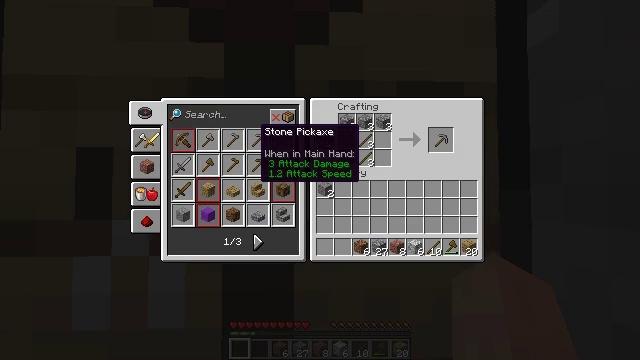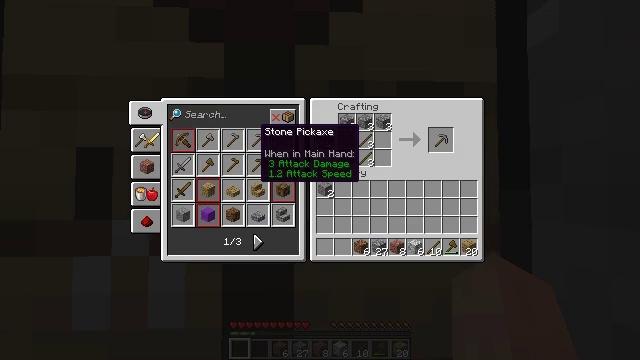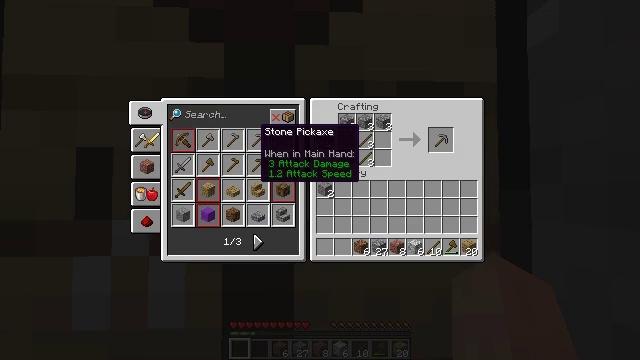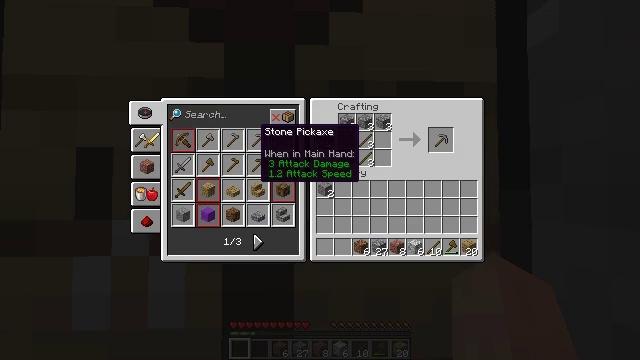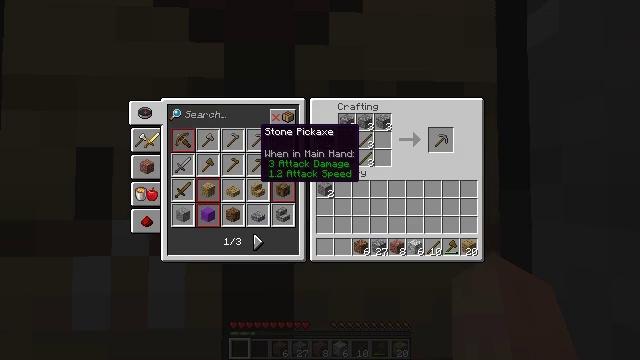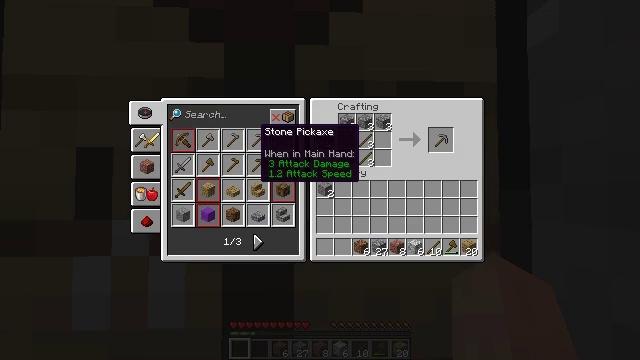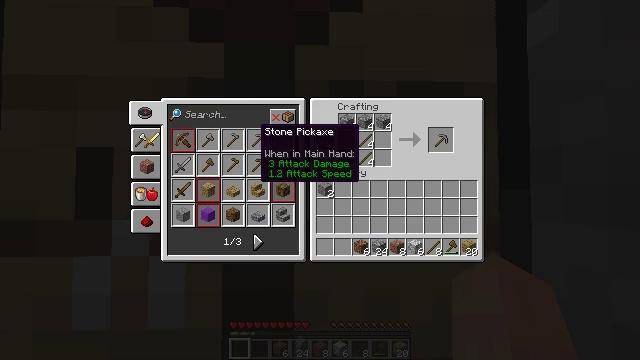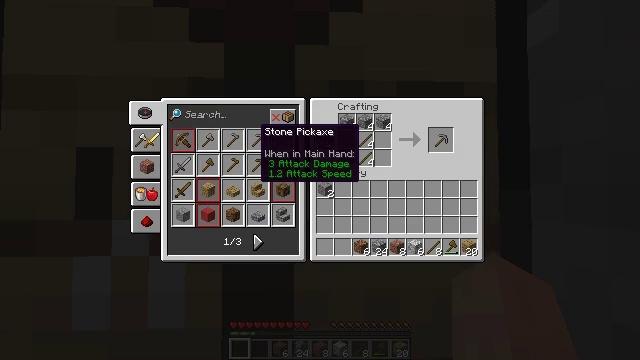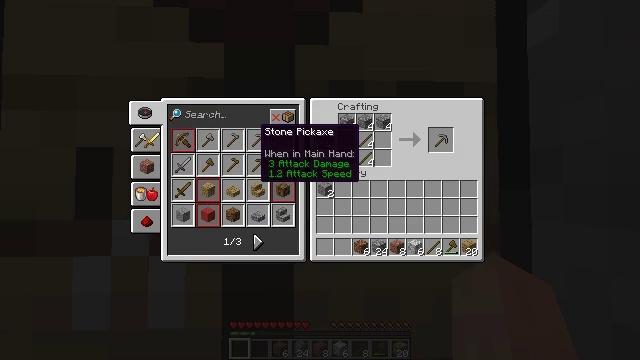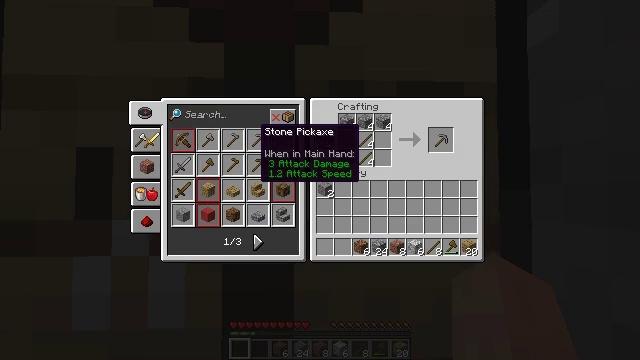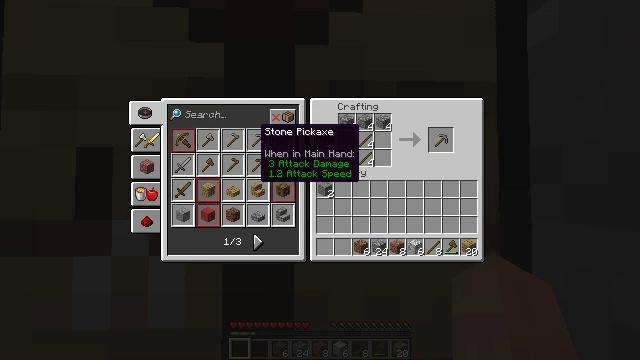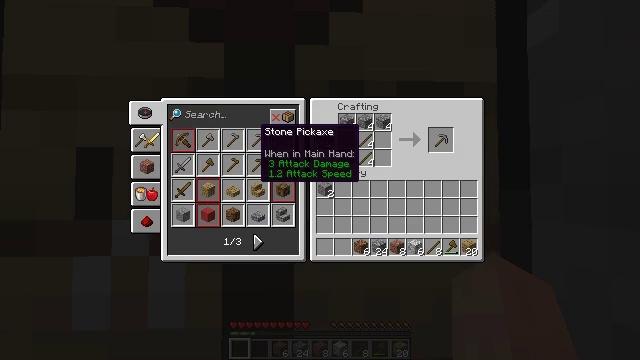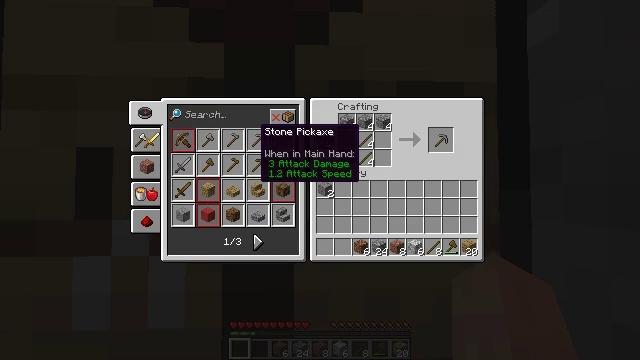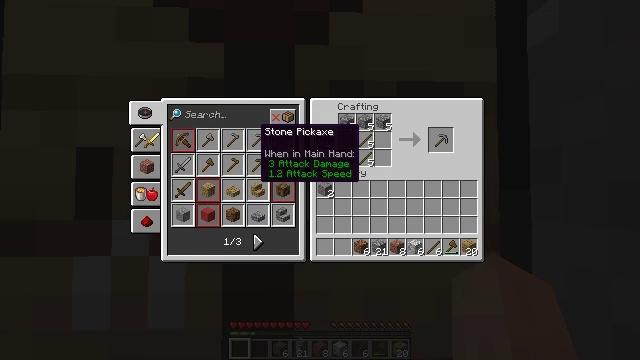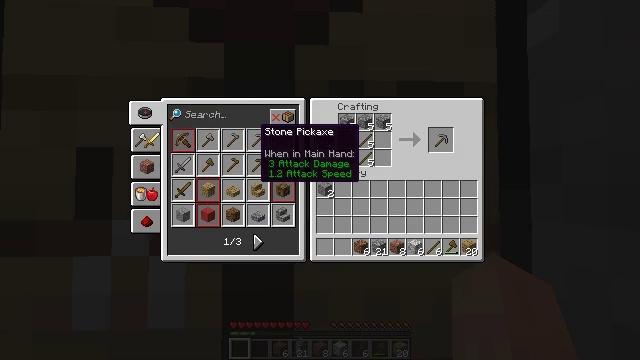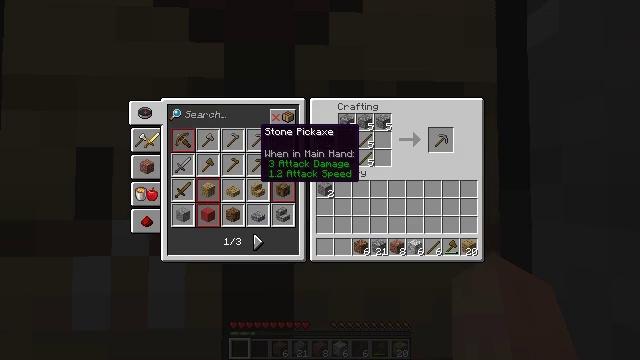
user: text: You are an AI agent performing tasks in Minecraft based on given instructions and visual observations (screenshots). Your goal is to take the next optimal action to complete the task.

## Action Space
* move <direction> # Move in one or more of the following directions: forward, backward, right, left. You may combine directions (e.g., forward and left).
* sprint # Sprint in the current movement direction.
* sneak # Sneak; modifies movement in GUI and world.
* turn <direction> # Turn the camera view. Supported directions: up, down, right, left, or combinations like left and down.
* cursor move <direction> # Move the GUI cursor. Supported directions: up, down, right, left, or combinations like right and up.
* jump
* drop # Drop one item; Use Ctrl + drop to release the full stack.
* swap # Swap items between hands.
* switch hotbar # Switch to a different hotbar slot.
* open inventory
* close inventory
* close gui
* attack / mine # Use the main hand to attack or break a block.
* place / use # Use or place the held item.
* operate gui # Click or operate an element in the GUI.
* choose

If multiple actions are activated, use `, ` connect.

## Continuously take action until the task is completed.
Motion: motion action
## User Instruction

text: Combine sticks and cobblestone to craft a stone pickaxe.
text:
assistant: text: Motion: no_op
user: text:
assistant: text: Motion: operate gui
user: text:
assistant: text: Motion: operate gui
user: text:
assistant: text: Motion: operate gui
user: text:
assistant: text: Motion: operate gui
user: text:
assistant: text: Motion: no_op
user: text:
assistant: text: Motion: no_op
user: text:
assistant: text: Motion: no_op
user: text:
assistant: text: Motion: operate gui
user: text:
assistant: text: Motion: operate gui
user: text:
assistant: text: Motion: operate gui
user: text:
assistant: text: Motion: operate gui
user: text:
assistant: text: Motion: no_op
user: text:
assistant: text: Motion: no_op
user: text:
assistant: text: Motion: no_op
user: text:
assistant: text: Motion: no_op
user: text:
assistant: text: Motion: no_op
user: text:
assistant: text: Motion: no_op
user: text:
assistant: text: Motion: no_op
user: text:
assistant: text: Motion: no_op
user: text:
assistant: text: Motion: no_op
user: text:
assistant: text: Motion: no_op
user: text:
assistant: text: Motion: no_op
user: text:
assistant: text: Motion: no_op
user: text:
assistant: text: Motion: no_op
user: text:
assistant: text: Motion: no_op
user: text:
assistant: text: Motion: no_op
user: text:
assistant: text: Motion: no_op
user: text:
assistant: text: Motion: no_op
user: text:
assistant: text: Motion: no_op